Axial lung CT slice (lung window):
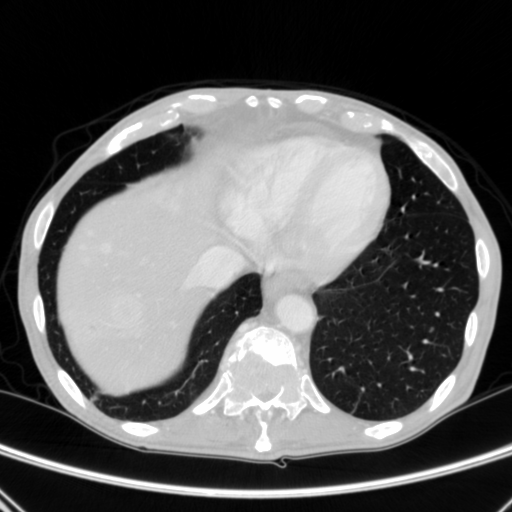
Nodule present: no